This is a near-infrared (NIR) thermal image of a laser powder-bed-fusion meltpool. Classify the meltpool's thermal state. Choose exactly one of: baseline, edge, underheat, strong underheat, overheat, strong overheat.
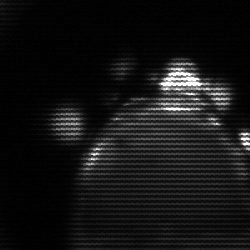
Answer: edge